Interaction volume radius: 5 \u00c5
Interaction volume height: 40 \u00c5
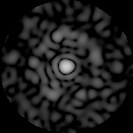
Disorder parameter: 0.8635